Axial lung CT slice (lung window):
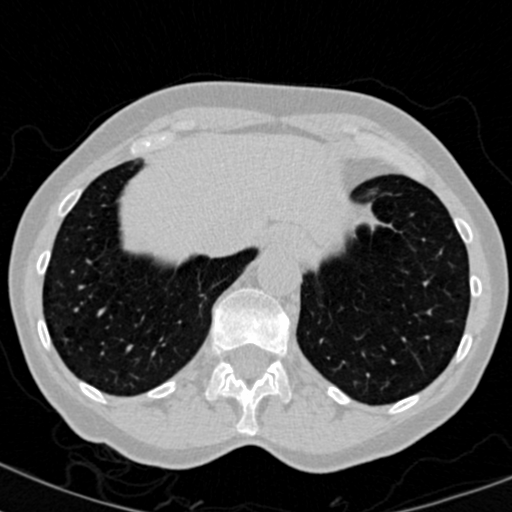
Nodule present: no